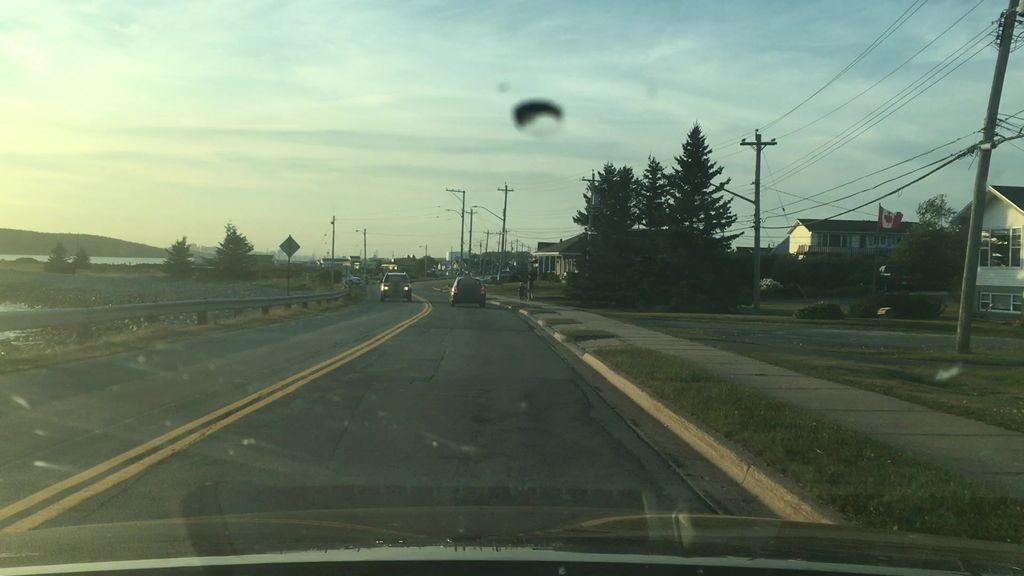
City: halifax